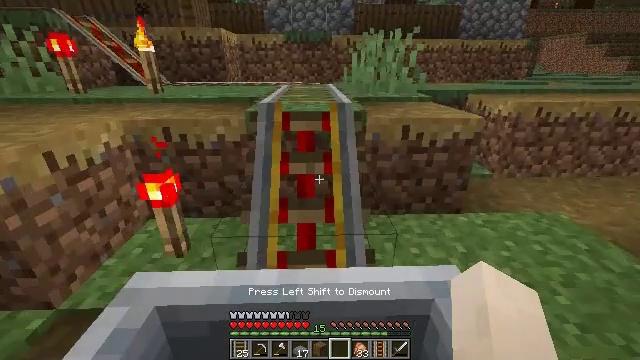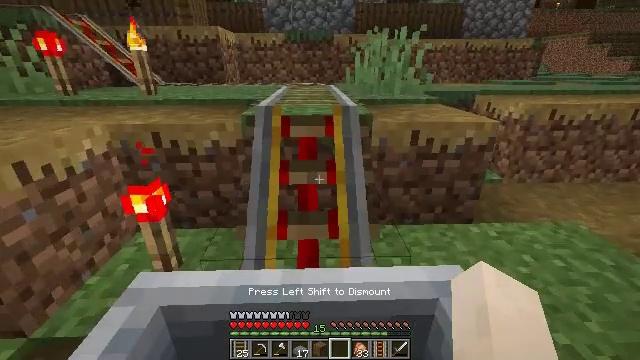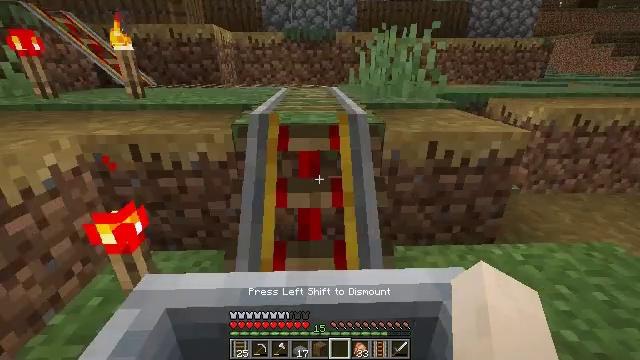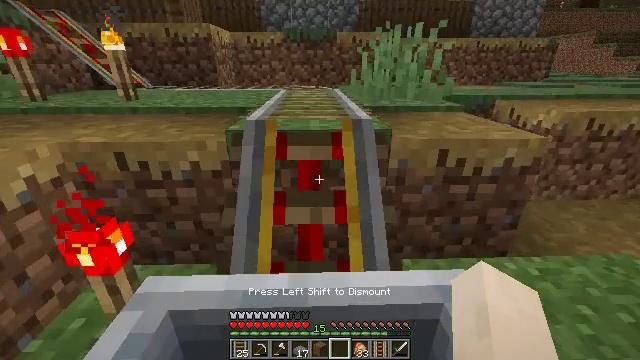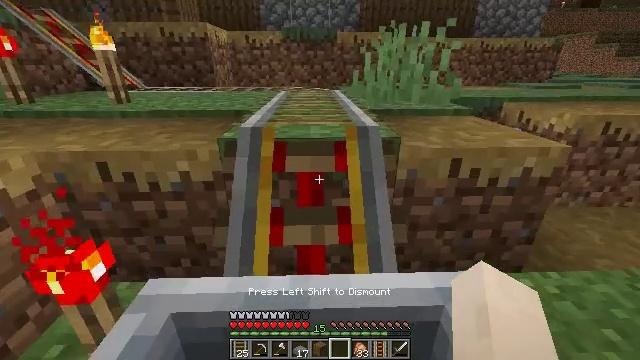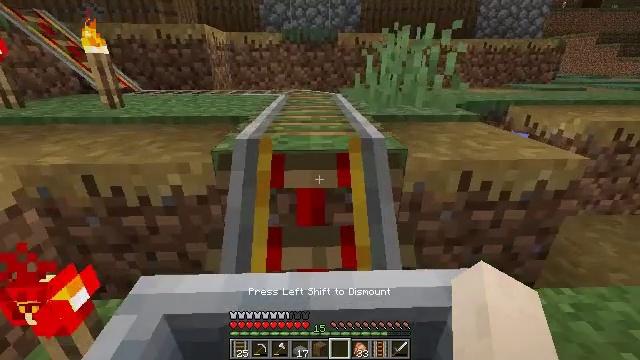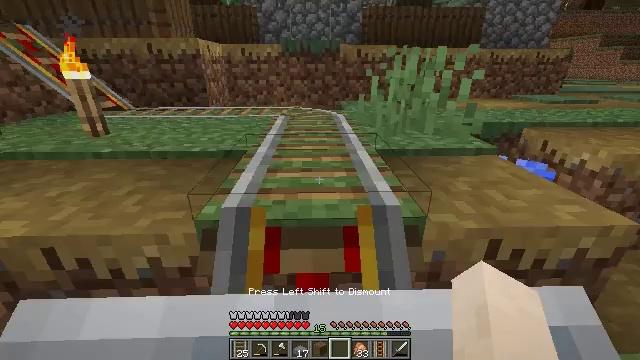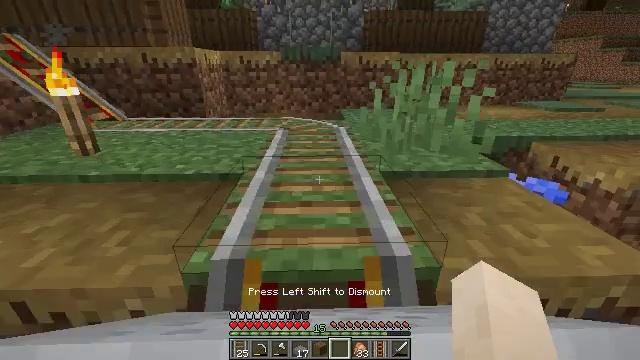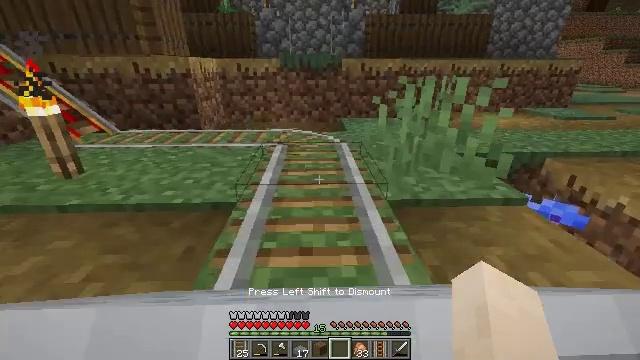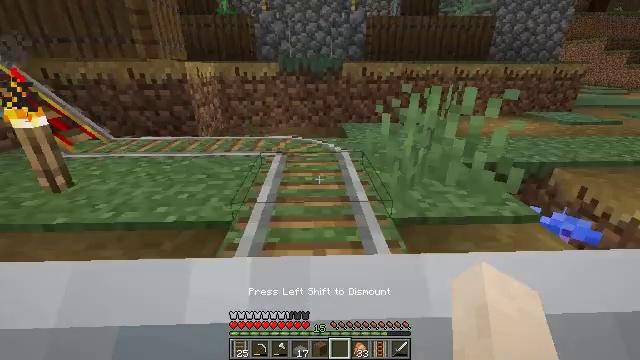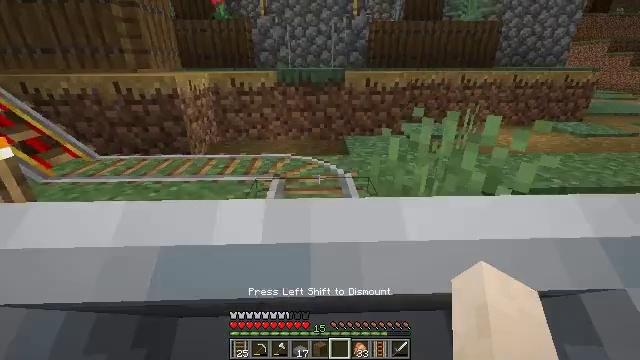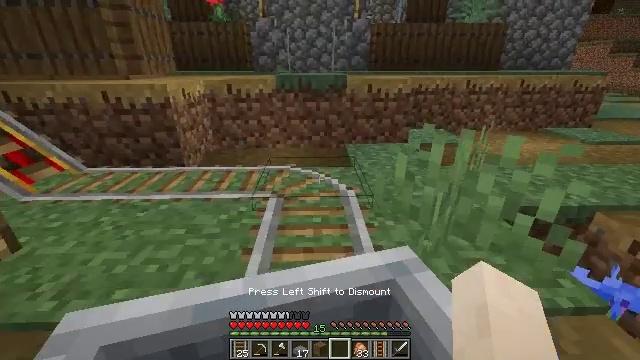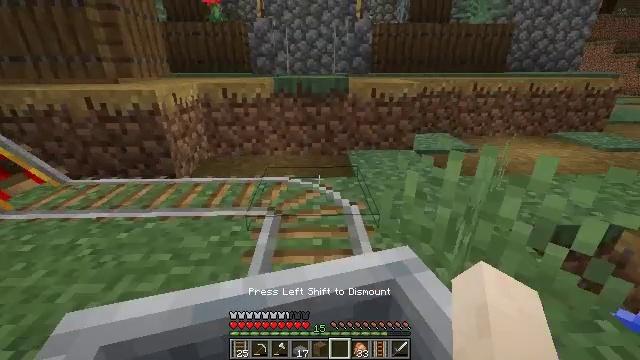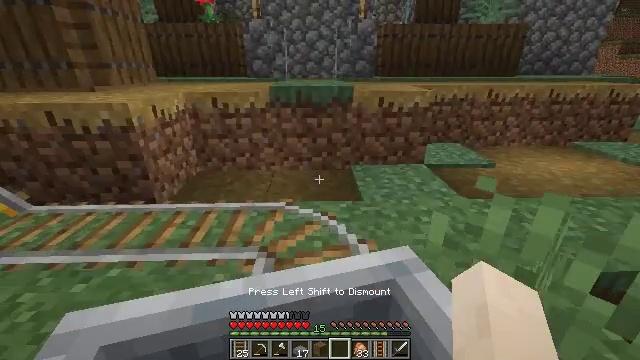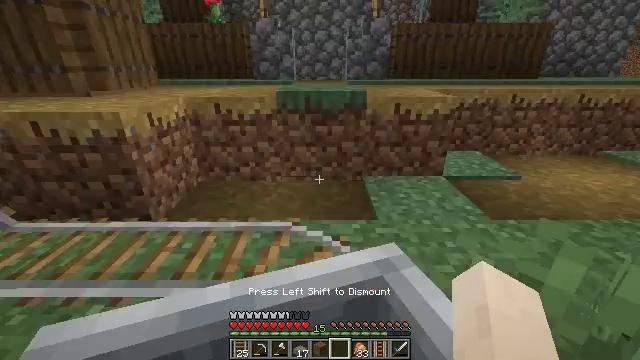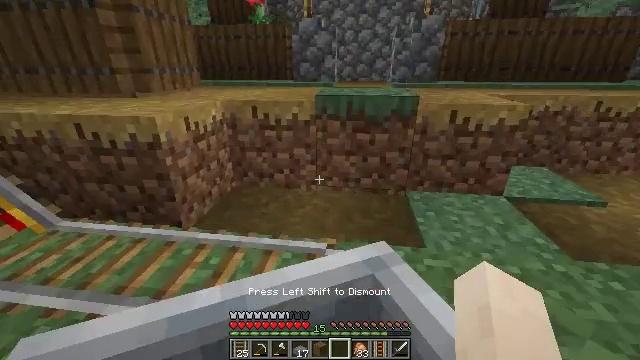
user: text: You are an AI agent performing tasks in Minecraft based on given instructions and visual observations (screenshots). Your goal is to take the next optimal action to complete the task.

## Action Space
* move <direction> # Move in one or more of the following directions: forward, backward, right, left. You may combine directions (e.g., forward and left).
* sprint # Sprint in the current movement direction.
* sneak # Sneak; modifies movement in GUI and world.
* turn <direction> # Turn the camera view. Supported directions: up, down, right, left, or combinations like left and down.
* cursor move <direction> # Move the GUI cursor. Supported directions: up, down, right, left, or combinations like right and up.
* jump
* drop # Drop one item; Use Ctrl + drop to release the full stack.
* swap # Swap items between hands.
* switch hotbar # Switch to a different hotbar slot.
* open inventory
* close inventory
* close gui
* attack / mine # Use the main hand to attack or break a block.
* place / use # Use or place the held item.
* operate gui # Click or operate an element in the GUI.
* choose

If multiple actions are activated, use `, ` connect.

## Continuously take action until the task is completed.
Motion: motion action
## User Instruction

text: Break the rail off the ground.
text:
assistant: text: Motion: no_op
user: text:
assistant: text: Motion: no_op
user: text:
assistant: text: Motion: no_op
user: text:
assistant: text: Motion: no_op
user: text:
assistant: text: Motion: no_op
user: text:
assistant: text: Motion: no_op
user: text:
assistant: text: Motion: no_op
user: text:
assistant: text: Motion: no_op
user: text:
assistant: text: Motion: no_op
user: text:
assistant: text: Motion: no_op
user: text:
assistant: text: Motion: no_op
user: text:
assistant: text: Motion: no_op
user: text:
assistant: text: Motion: no_op
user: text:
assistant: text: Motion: turn left
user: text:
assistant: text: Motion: turn left
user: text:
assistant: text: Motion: turn left and up
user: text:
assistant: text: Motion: turn left and up
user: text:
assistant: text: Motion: turn left
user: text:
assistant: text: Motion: no_op
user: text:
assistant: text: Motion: turn left
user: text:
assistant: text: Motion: turn left
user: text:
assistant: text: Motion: no_op
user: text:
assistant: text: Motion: no_op
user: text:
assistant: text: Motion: no_op
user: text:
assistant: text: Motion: no_op
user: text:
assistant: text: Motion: no_op
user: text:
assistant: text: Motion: no_op
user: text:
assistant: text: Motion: no_op
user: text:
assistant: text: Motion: no_op
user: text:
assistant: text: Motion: no_op